Question: My humble mp3 file:

And the code to play the mp3 file:
(I get a file doesnt exist error )
'''
MediaPlayer mp = new MediaPlayer();
FileInputStream fis = (FileInputStream) getAssets().open("skase.mp3");
mp.setDataSource(fis.getFD());
mp.prepare();
mp.start();
'''
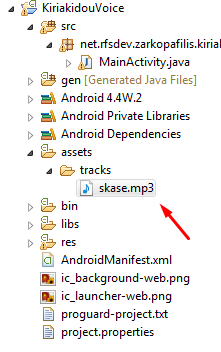
Answer: You are missing part of the path. The path you are providing assumes that the mp3 is directly in the assets folder which its not. It's insude the tracks folder in the assets folder.
Here's what you need:
'FileInputStream inputStream = (FileInputStream) getAssets().open("tracks/skase.mp3");'